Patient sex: M
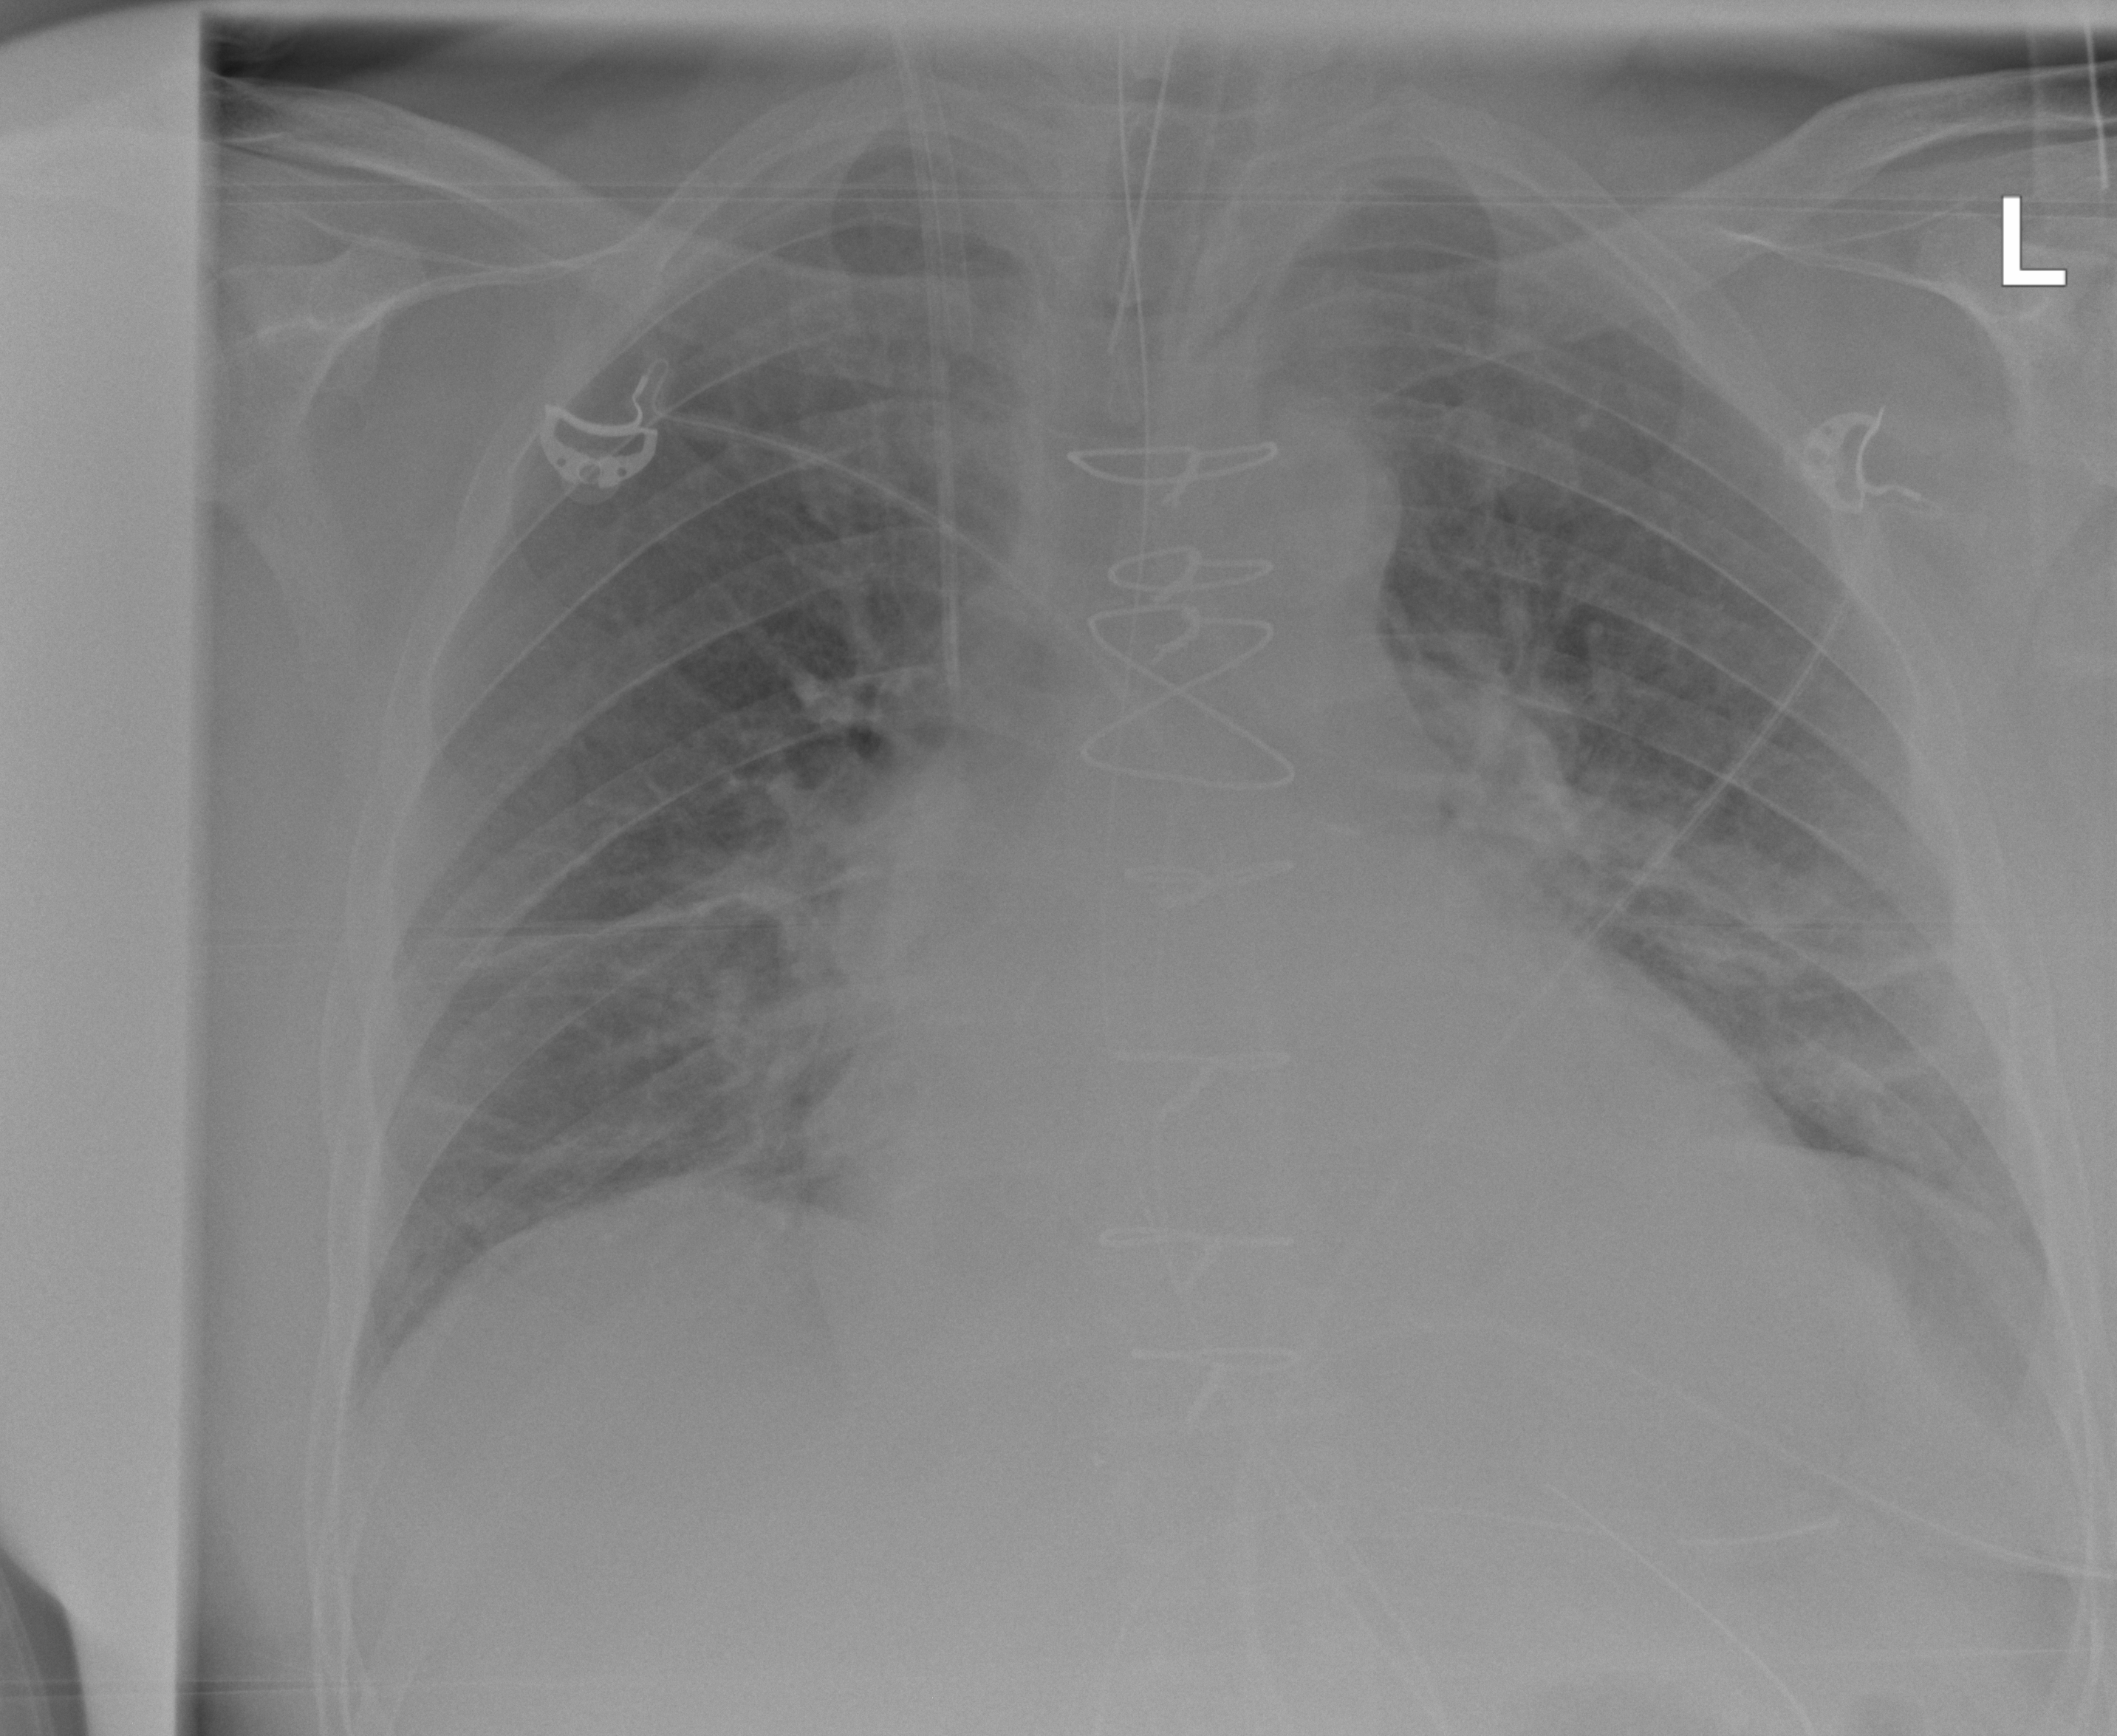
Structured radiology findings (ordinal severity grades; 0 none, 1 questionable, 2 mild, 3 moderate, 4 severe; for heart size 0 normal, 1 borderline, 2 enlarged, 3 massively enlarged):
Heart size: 2
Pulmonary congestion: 2
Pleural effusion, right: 0
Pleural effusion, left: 1
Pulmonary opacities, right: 1
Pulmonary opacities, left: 1
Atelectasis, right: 2
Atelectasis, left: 2